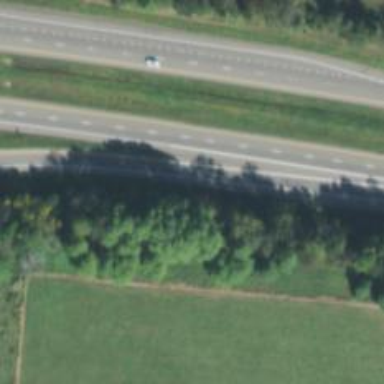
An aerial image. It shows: Trunk link highway.